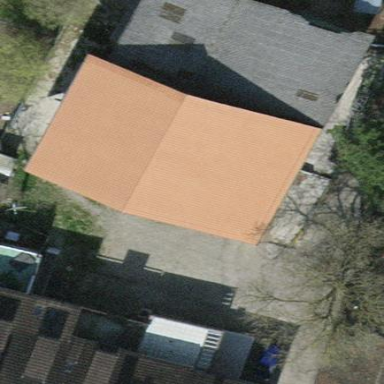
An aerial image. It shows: Gabled roof on farm auxiliary building.